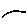
Label: line